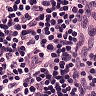
Metastatic tissue present: no